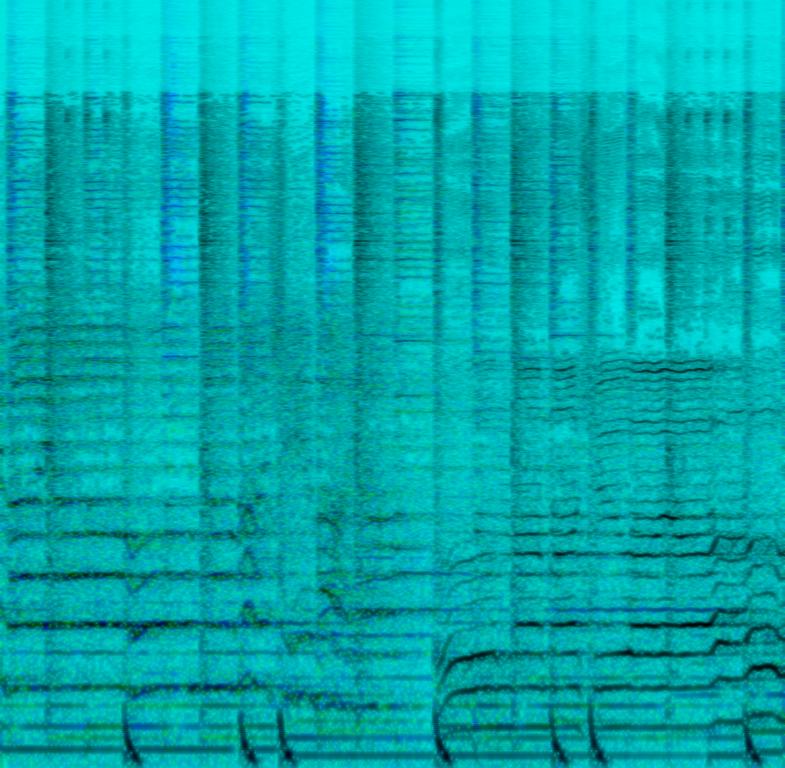
A male vocalist sings this meditative chant. The tempo is slow with keyboard harmony, steady drumming, rhythmic acoustic guitar,tambourine and female vocal backup. The song is a vocal riff of a chant sung melodiously. It is calming, peaceful, meditative, pensive, soothing, prayerful and devotional. This song is sung during Hindu festivities or Pujas.